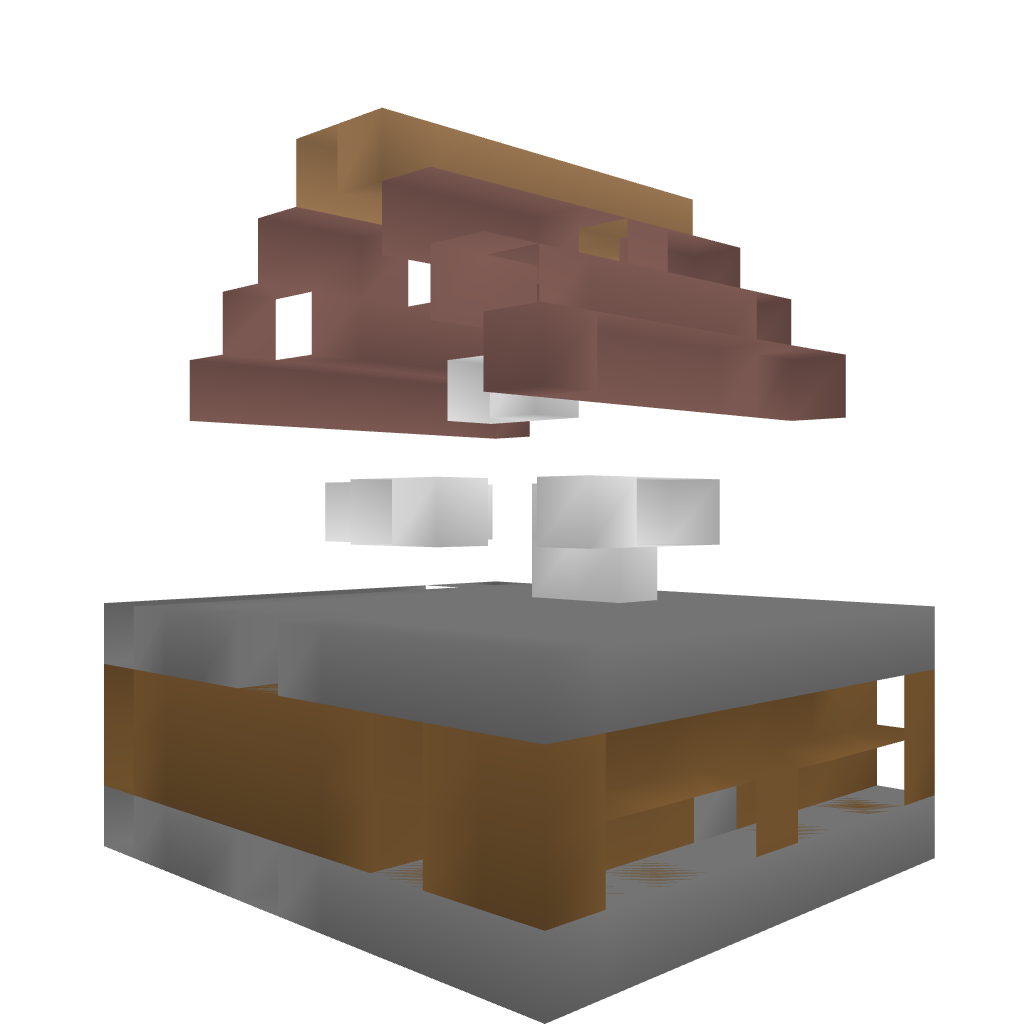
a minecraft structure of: Trap For Curious! bad low quality